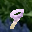
Label: 9